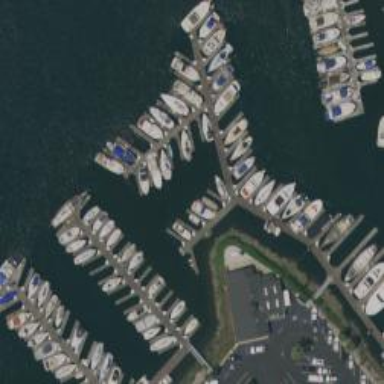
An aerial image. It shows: Dock located along the waterway.